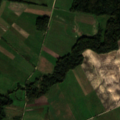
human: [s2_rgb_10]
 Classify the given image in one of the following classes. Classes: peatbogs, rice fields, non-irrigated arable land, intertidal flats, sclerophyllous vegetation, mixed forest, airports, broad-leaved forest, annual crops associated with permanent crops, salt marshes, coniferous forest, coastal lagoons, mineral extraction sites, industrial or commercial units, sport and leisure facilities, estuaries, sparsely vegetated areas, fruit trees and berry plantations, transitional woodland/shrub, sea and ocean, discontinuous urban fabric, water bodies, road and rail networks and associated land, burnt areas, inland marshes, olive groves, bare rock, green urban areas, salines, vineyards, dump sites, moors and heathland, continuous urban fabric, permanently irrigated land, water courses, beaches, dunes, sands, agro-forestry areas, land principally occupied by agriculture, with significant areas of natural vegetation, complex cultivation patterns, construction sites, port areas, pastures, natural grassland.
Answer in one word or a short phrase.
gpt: non-irrigated arable land, land principally occupied by agriculture, with significant areas of natural vegetation, broad-leaved forest